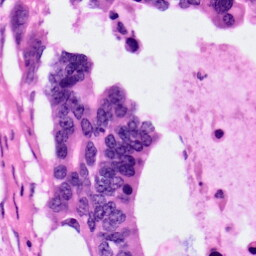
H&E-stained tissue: Pancreatic